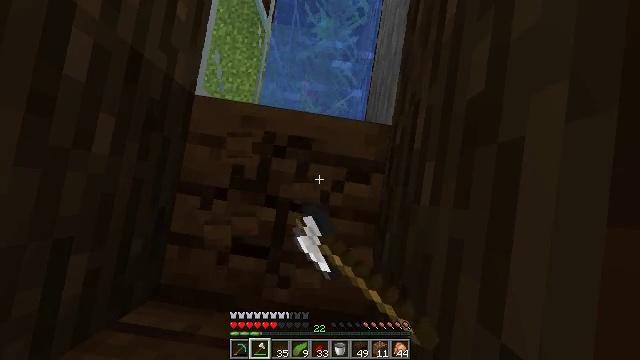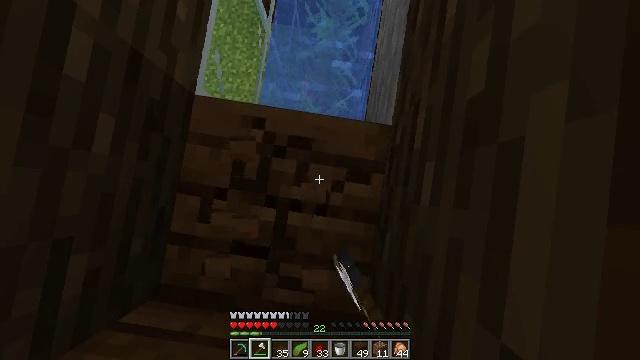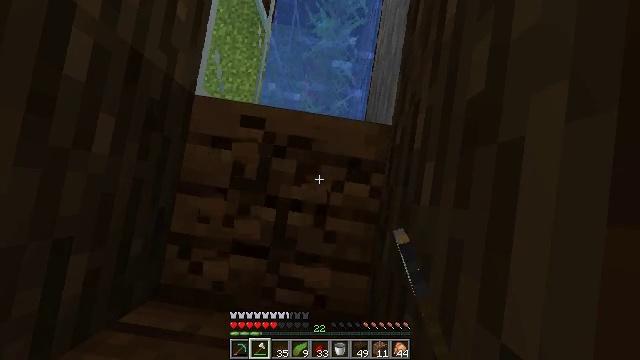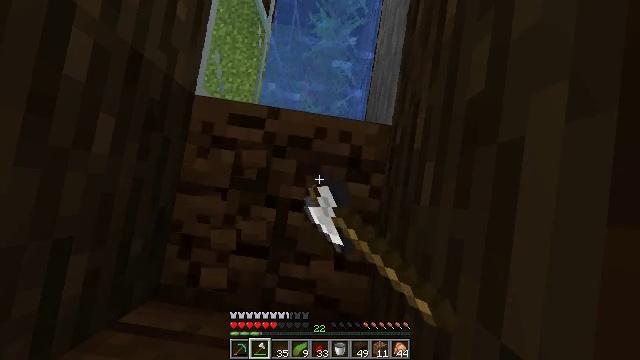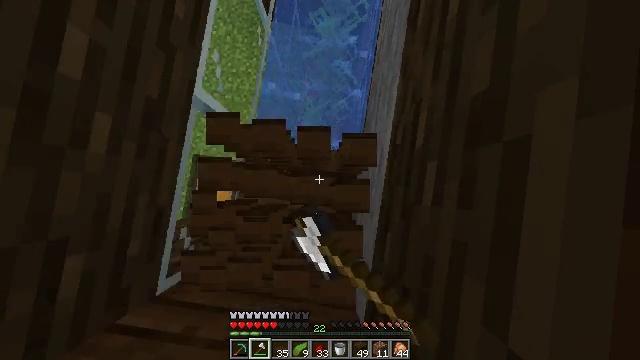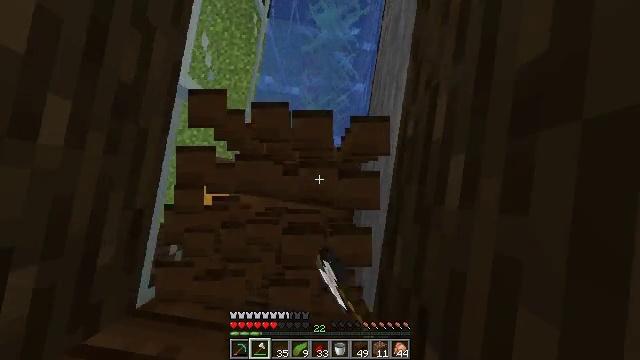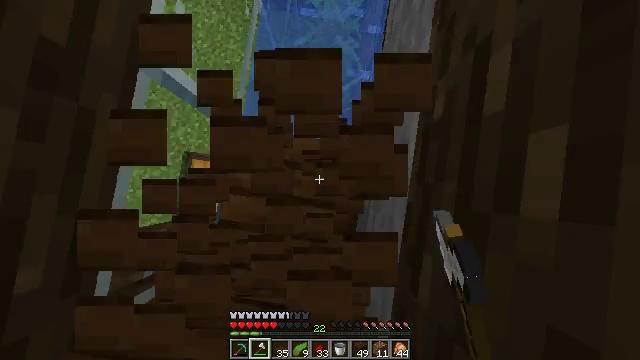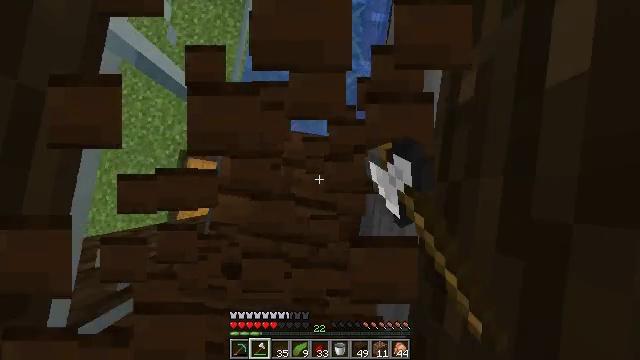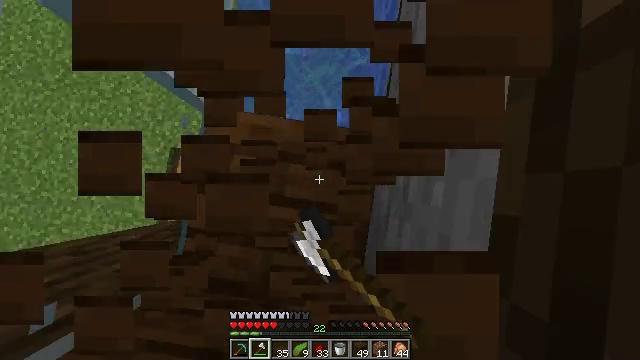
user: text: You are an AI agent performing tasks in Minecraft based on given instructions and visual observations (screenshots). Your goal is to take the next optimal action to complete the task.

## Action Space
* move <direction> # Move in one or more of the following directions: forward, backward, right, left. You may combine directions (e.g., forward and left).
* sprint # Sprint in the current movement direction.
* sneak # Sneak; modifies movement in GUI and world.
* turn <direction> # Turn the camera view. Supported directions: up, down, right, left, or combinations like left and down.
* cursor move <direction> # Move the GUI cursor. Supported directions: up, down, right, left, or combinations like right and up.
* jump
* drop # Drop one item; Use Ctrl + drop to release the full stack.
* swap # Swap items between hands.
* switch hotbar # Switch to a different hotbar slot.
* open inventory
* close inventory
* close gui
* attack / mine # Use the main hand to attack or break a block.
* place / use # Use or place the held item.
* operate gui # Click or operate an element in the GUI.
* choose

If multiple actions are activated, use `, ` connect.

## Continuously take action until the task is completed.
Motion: motion action
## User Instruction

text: Break the existing dark oak planks.
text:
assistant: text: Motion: sneak, attack / mine
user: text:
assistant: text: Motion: sneak, attack / mine
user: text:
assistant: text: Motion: sneak, attack / mine
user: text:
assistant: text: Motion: sneak, attack / mine
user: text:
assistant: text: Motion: sneak, attack / mine
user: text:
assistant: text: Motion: sneak, attack / mine
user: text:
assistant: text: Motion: sneak, attack / mine
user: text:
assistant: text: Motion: sneak, attack / mine
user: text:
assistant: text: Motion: sneak